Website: walmart
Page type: payment
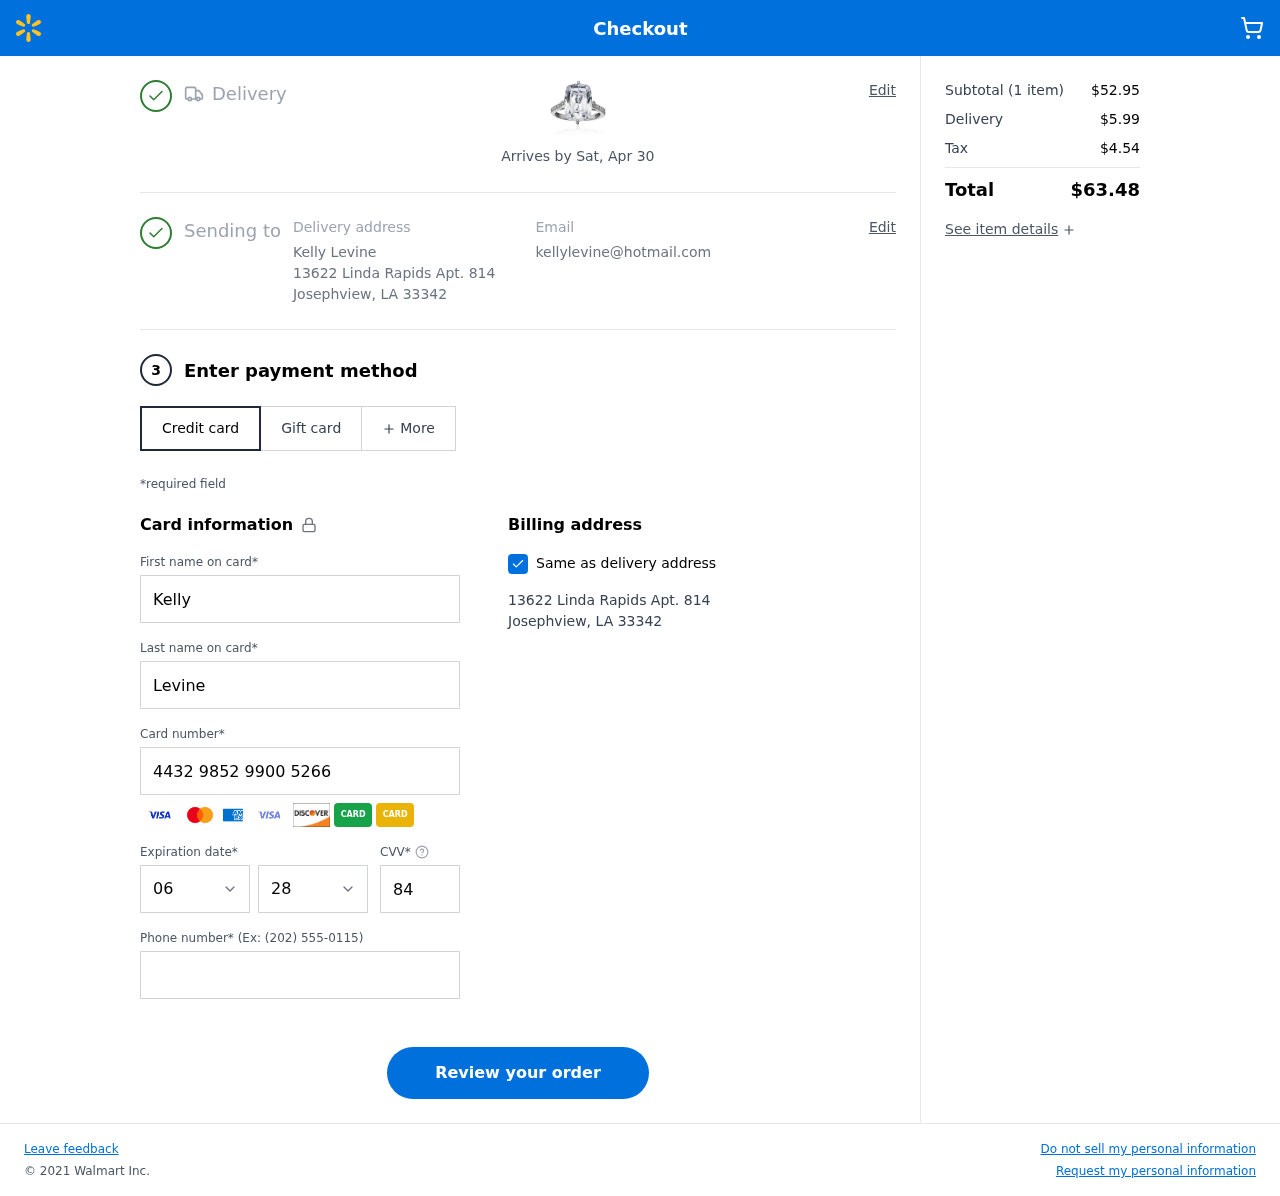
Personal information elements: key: PII_CARD_CVV
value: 847
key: PII_CARD_EXPIRY_MONTH
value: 06
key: PII_CARD_EXPIRY_YEAR
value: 28
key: PII_CARD_NUMBER
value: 4432 9852 9900 5266
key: PII_CITY
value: Josephview
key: PII_EMAIL
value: kellylevine@hotmail.com
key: PII_FIRSTNAME
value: Kelly
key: PII_FULLNAME
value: Kelly Levine
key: PII_LASTNAME
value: Levine
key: PII_PHONE
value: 2345453899
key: PII_POSTCODE
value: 33342
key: PII_STATE_ABBR
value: LA
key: PII_STREET
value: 13622 Linda Rapids Apt. 814
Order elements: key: ORDER_DELIVERY_DATE
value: Arrives by Sat, Apr 30
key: ORDER_NUM_ITEMS
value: (1 item)
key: ORDER_SUBTOTAL
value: $52.95
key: ORDER_SHIPPING_COST
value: $5.99
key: ORDER_TAX
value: $4.54
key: ORDER_TOTAL
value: $63.48